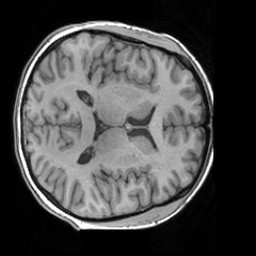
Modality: T1w
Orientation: axial
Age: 27
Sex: female
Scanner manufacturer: siemens
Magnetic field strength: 3 T
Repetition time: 1.63 s
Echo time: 0.00311 s